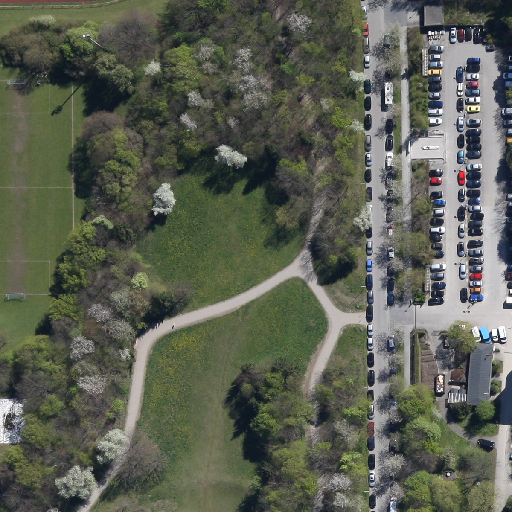
Referring expression: sidewalk along with tree